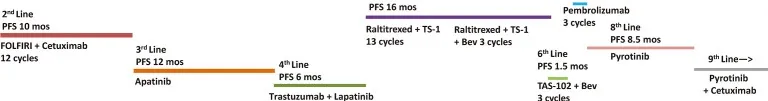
Treatment process after post-operative relapse. PFS, progression-free survival; FOLFIRI, irinotecan, leucovorin, and fluorouracil; Bev, bevacizumab; PD, progressive disease; SD, stable disease; PR, partial response; mos, months.
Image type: chart (chart)